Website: crate-barrel
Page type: account-selection
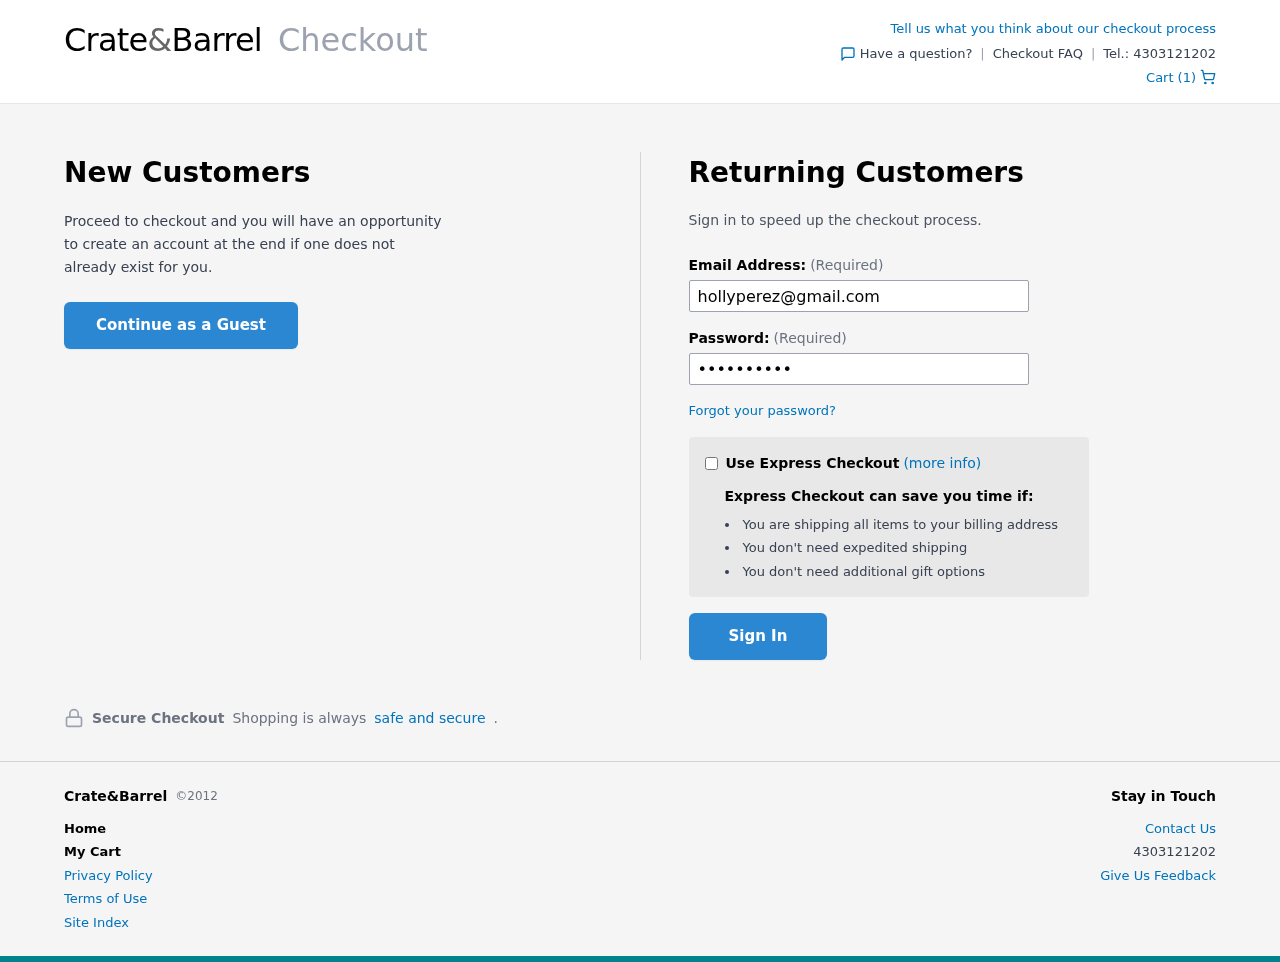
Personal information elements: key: PII_EMAIL
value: hollyperez@gmail.com
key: PII_PHONE
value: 4303121202
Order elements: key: ORDER_NUM_ITEMS
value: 1